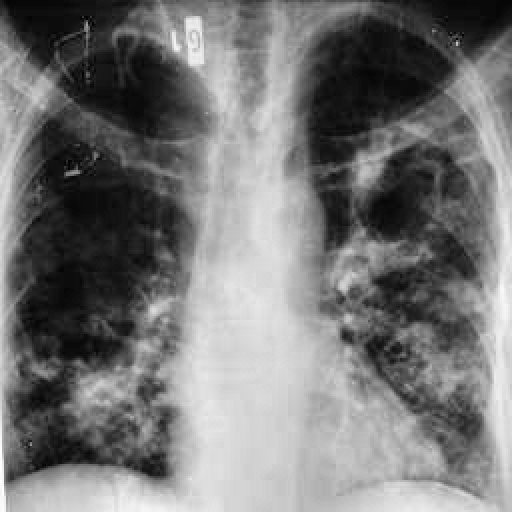
Finding: TUBERCULOSIS